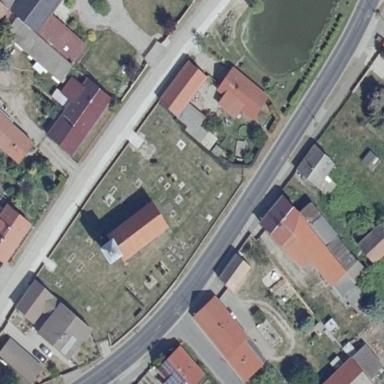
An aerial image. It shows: Cemetery.